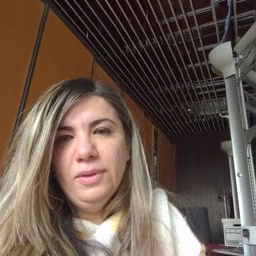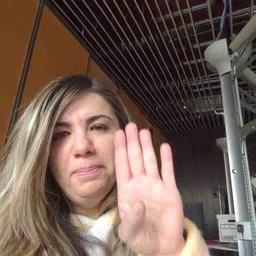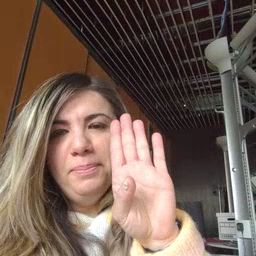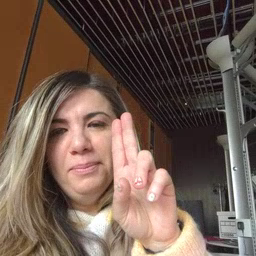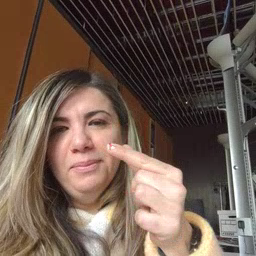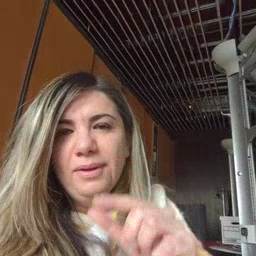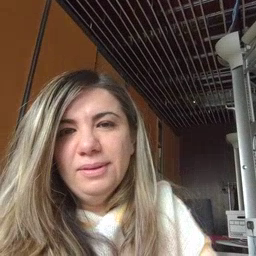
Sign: bug